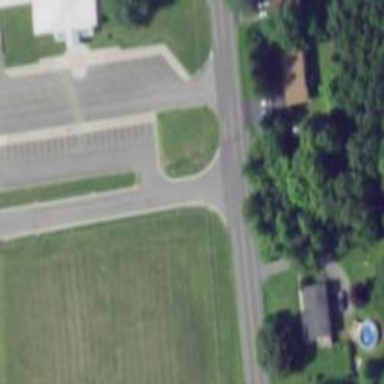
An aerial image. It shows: Entrance to school.